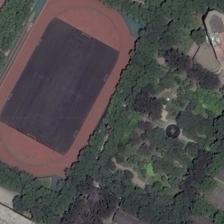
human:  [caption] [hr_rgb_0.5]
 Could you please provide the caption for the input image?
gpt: many green trees are around a playground .

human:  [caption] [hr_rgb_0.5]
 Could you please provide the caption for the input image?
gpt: a playground is next to a large piece of plants .

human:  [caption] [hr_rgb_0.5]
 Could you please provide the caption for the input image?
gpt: a large playground is surrounded by many green trees .

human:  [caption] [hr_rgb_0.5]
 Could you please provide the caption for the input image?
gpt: a football field with dark turf is located in an area with lush plants .

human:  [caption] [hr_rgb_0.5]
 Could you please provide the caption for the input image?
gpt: a playground is next to a large piece of plants .